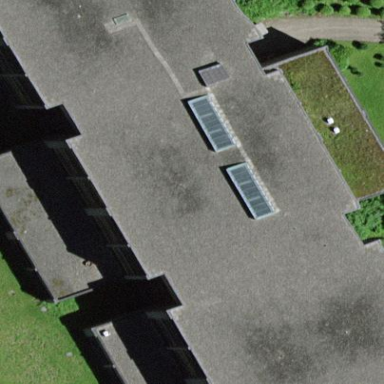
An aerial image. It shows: School building.